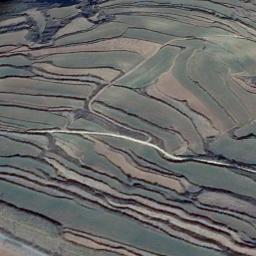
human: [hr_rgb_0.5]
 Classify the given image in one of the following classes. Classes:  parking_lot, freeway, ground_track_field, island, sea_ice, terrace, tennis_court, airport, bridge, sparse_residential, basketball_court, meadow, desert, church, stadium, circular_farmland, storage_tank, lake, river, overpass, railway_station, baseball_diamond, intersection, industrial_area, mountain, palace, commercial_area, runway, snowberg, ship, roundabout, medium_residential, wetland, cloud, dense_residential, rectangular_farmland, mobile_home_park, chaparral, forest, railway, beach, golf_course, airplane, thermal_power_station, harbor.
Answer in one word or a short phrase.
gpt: terrace